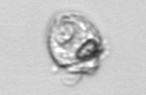
Label: Amphidinium